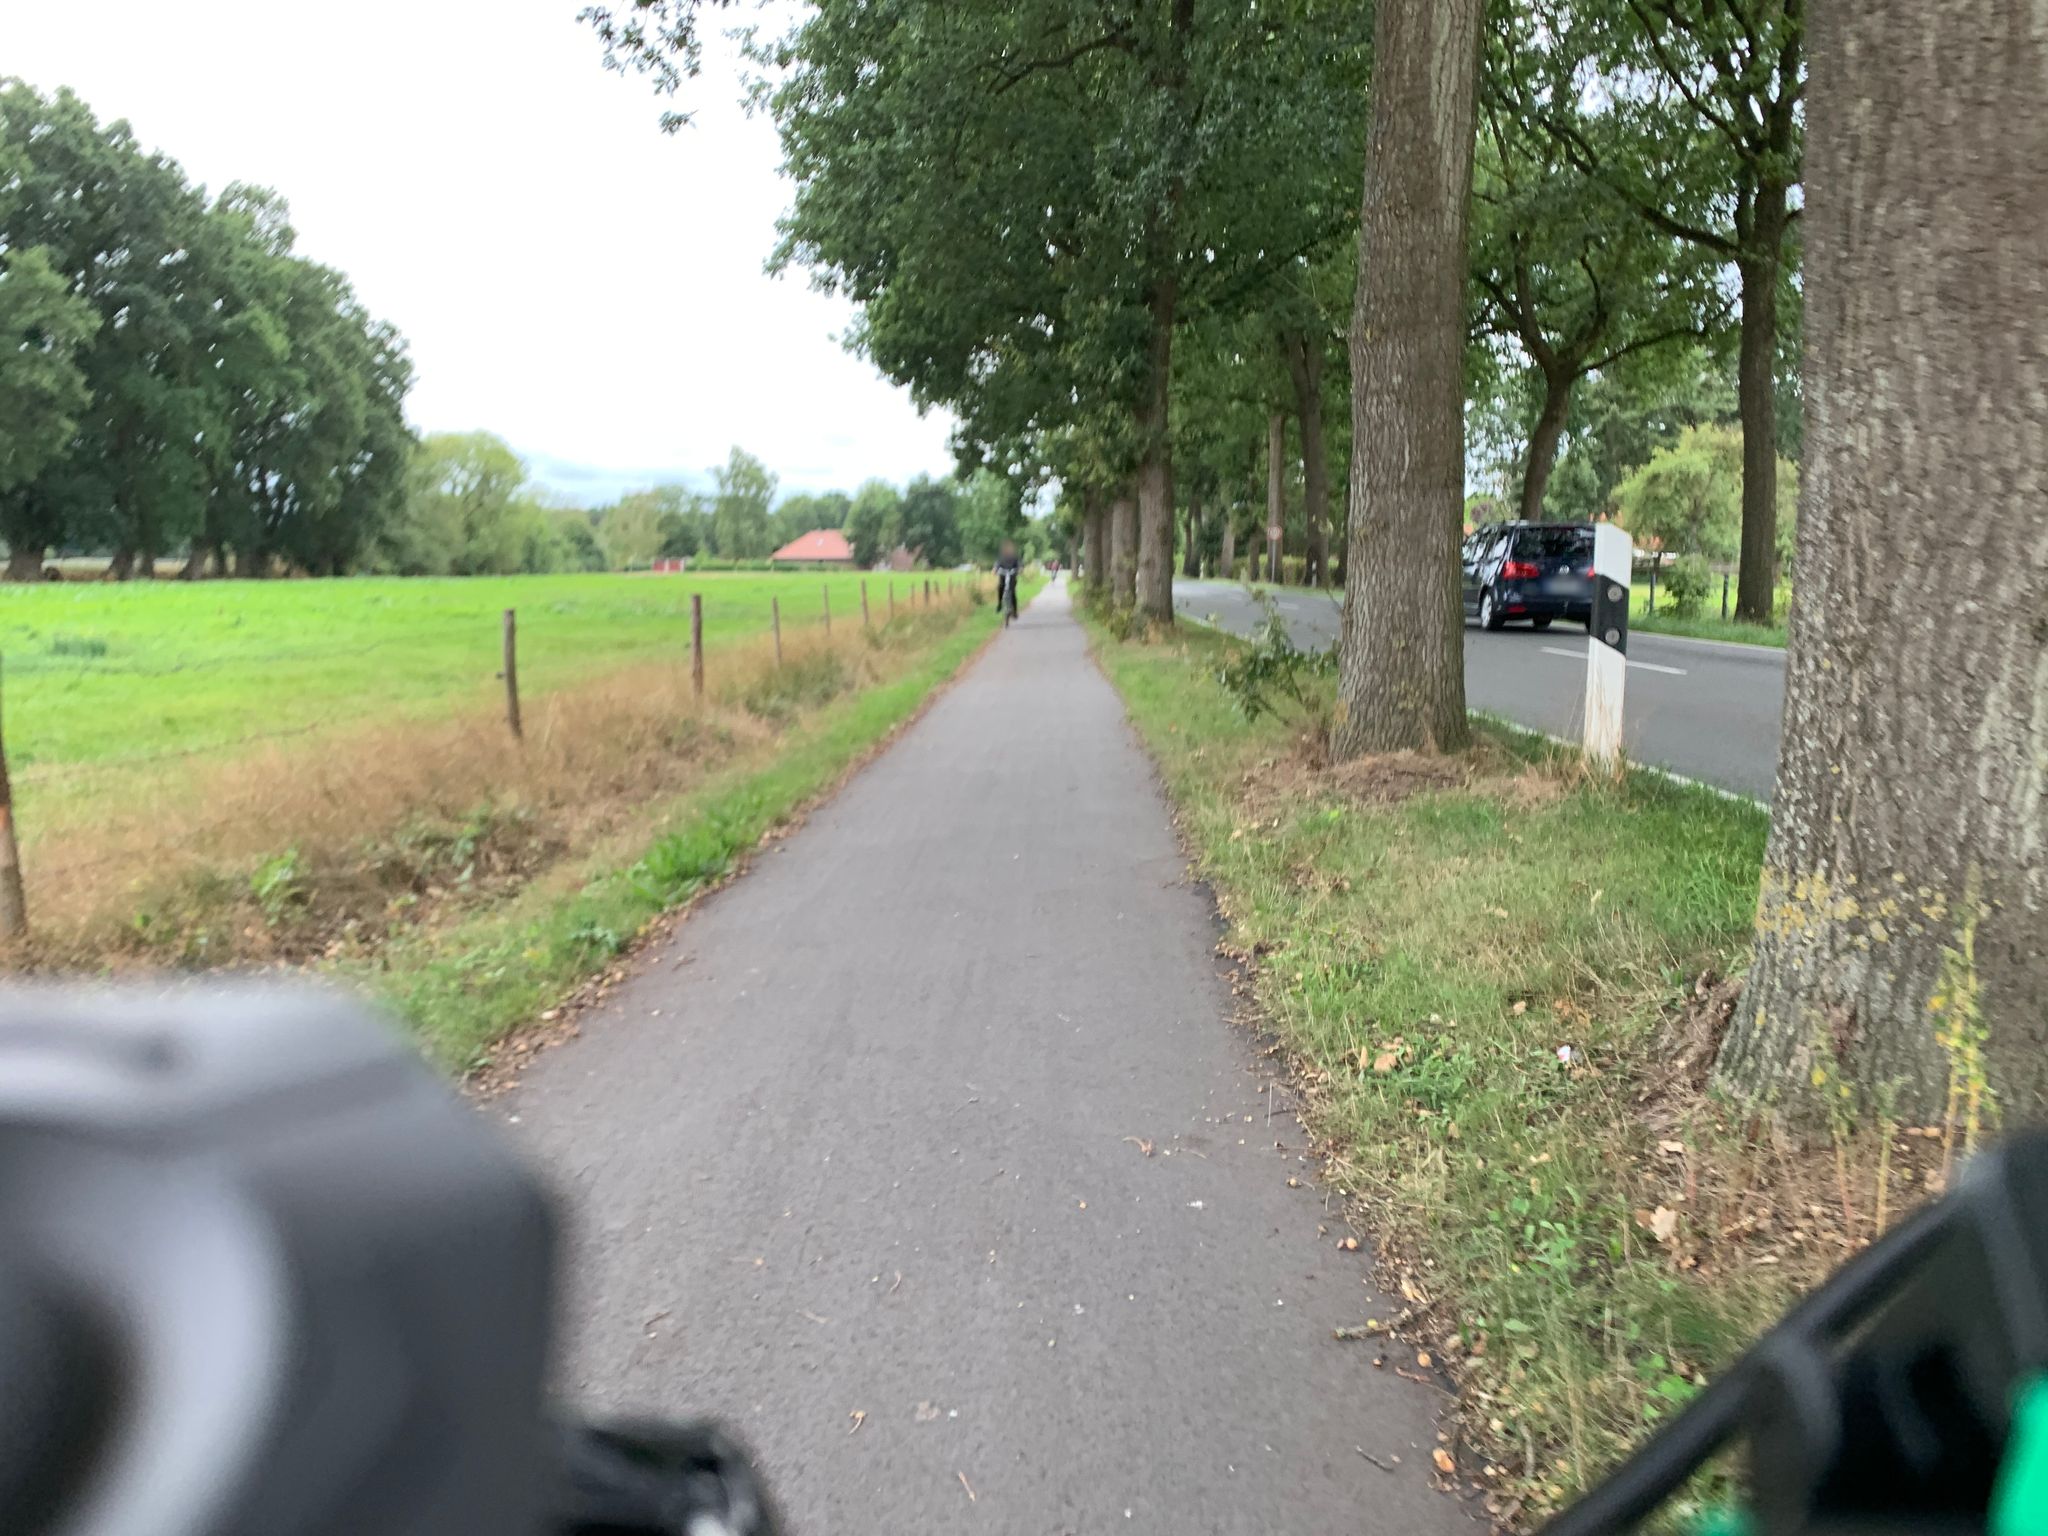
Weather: clear
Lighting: day
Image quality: slightly poor
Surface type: walking surface
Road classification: path
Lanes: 2
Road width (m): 2.0
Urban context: semi-dense urban cluster
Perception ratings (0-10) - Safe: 1.95, Lively: 2.09, Beautiful: 9.49, Boring: 4.72, Depressing: 0.8, Wealthy: 7.34